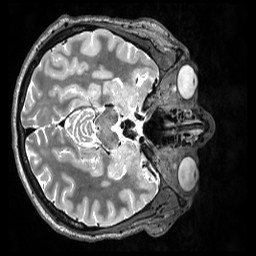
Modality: T2w
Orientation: axial